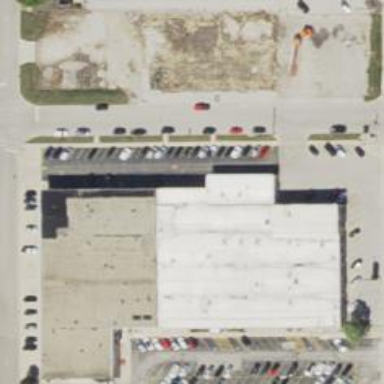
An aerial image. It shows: Commercial building.